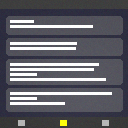
Screen state: on